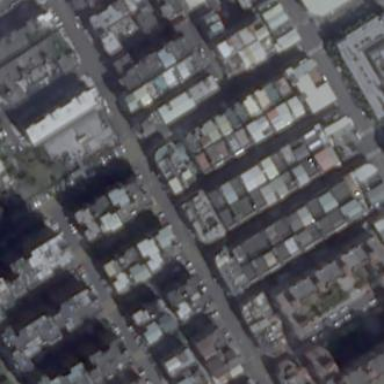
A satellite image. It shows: Residential building.